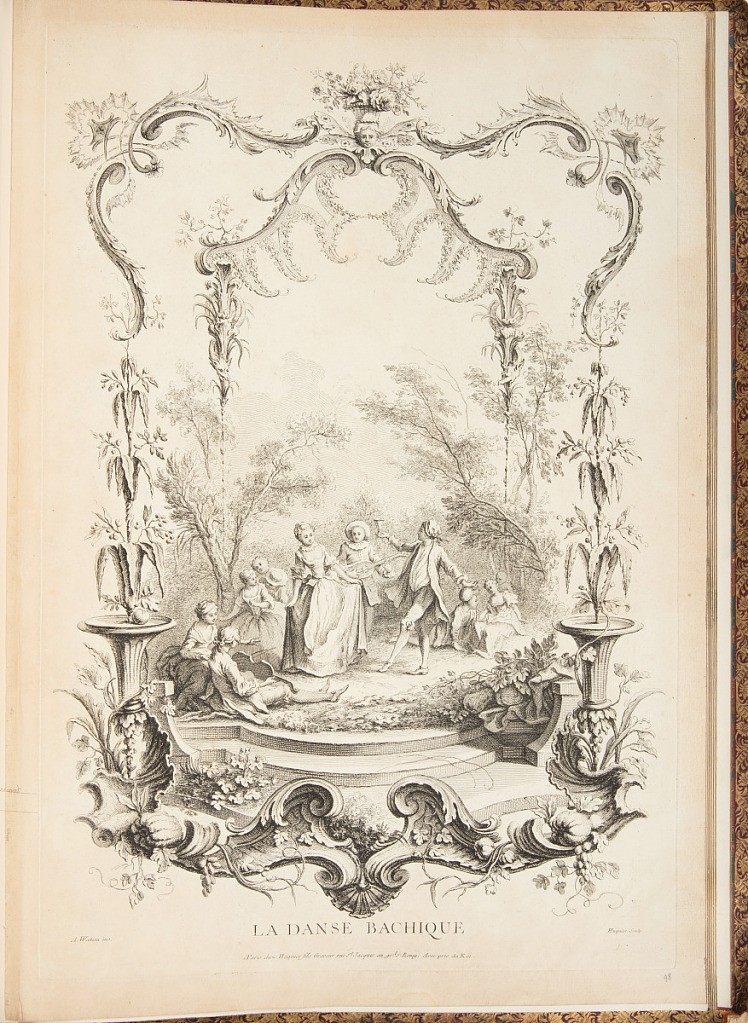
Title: LA DANSE BACHIQUE
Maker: Antoine Watteau, French, 1684–1721
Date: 1723-1735
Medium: Etching on laid paper
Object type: Bound print
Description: Vignette of well-dressed figures dancing, socializing, playing musical instruments, and drinking wine in a landscape. The scene is set within a rocaille frame of ornamentation, and includes scrolls, reeds, gourds, and vines. The plate is signed.